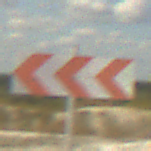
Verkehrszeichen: RichtungstafelnInKurvenGrossRechts
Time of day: Midday
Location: Outdoor (Beach)
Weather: PartlyCloudy
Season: NotSpecified
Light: Natural